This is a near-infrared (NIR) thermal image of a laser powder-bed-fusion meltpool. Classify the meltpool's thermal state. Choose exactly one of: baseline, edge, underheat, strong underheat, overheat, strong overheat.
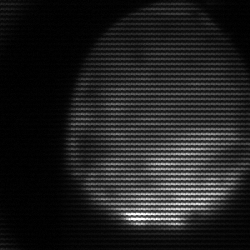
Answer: edge